Question: I am unable to figure out an efficient way to establish relationships between tables. I want to have a database of books, authors, publishers and the users that sign-up and have their bookshelves (Read, Currently Reading, Want to Read (or Plan to Read)). I want the users to be able to select which books they've read, want to read or are currently reading.
P.s. I am aware of PK and FK in database table relations.
Edit: maybe this is a better way of doing it:

Then I shall use "Status" = (Read, Plant to Read and Currently reading) - please tell me if this is good and efficient!
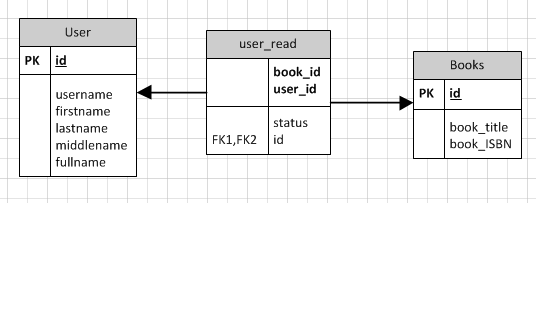
Answer: You'll need a N:M link between 'books' and 'authors', since a book might have multiple authors and each author might have written more than one book. In a RDBMS that means you'll need a 'written_by' table.
The link between 'books' and 'publishers' however is different. Any given book can only have one publisher (unless in your system different editions of a book are considered the same book). So all you need here is a 'publisher_id' foreign key in 'books'
Lastly, and most importantly you're looking at the readers / users. And their relation to books. Naturally, this is also a N:M relation. I sure hope that people read more than one book (we all know what happens if you only ever read one...) and surely a book is read by more than one person. That calls for a 'book_users' connection table. The real question here is, how to design it. There are three basic designs.
1. Separate tables by type of relation. (as outlined by @just_somebody ) Advantages: You only have INSERTS and DELETES, never UPDATES. While this looks kind of neat, and somewhat helps with query optimization, most of the time it serves no actual purpose other than showing off a big database chart.
2. One table with a status indicator. (as outlined by @Hardcoded) Advantages: You only have one table. Disadvantages: You'll have INSERTS, UPDATES and DELETES - something RDBMS can easily handle, but which has its flaws for various reasons (more on that later) Also, a single status field implies that one reader can have only one connection to the book at any time, meaning he could only be in the plan_to_read, is_reading or has_read status at any point in time, and it assumes an order in time this happens. If that person would ever plan to read it again, or pause, then reread from the begining etc, such a simple series of status indicators can easily fail, because all of a sudden that person is_reading now, but also has_read the thing. For most applications this still is a reasonable approach, and there are usually ways to design status fields so they are mutually exclusive.
3. A log. You INSERT every status as a new row in a table - the same combination of book and reader will appear more than once. You INSERT the first row with plan_to_read, and a timestamp. Another one with is_reading. Then another one with has_read. Advantages: You will only ever have to INSERT rows, and you get a neat chronology of things that happened. Disadvantages: Cross table joins now have to deal with a lot more data (and be more complex) than in the simpler approaches above.
You may ask yourself, why is there the emphasis on whether you INSERT, UPDATE or DELETE in what scenario? In short, whenever you run an UPDATE or DELETE statement you are very likely to in fact data. At that point you need to stop in your design process and think "What is it I am losing here?" In this case, you lose the chronologic order of events. If what users are doing with their books is the center of your application, you might very well want to gather as much data as you can. Even if it doesn't matter right now, that is the type of data which might allow you to do "magic" later on. You could find out how fast somebody is reading, how many attempts they need to finish a book, etc. All that without asking the user for any extra input.
So, my final answer is actually a question:
>
Since it might not be clear what a log would look like, and how it would function, here's an example of such a table:
'''
CREATE TABLE users_reading_log (
user_id INT,
book_id INT,
status ENUM('plans_to_read', 'is_reading', 'has_read'),
ts TIMESTAMP DEFAULT NOW()
)
'''
Now, instead of updating the "user_read" table in your designed schema whenever the status of a book changes you now INSERT that same data in the log which now fills with a chronology of information:
'''
INSERT INTO users_reading_log SET
user_id=1,
book_id=1,
status='plans_to_read';
'''
When that person actually starts reading, you do another insert:
'''
INSERT INTO users_reading_log SET
user_id=1,
book_id=1,
status='is_reading';
'''
and so on. Now you have a database of "events" and since the timestamp column automatically fills itself, you can now tell what happened when. Please note that this system does not ensure that only one 'is_reading' for a specific user-book pair exists. Somebody might stop reading and later continue. Your joins will have to account for that.